Question: I 'm working on a navigation project.I have a map like this.

I need to rotate this map according to the green point which is on [400,300] px on the stage.I tried a lot of things but it did not work.Here is my rotate function.
'''
function rotateMap(layer, t_angle) {
layer.setOffset(400, 300);
layer.rotateDeg(t_angle);
layer.draw();
layer.move(400, 300);
};
'''
This rotates map only one time.When i tried to use it in a timer event,the map doesn't appears after first rotation.Is there any efficial way to do this rotation?
**EDIT : I have 2 layers in my stage that one of for lines and the other one for the point.
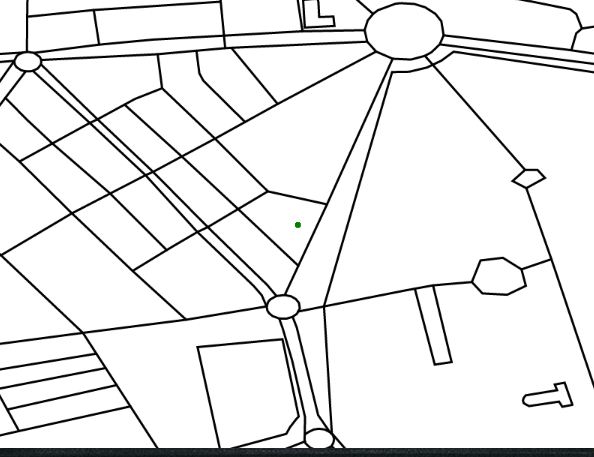
Answer: I'm assuming your full screen is 800x600 and you want to rotate around the center 400x300
- - - - - -
Example of your map-group:
'''
var map=new Kinetic.Group({
x:400,
y:300,
width:800,
height:600,
offset:[400,300]
});
layer.add(map);
'''
Example of your rotation function
'''
function rotateMap(t_angle) {
map.rotateDeg(t_angle);
layer.draw();
};
'''
Here is code and a Fiddle: <URL>
'''
<!DOCTYPE html>
<html>
<head>
<meta charset="utf-8">
<title>Prototype</title>
<script type="text/javascript" src="http://code.jquery.com/jquery.min.js"></script>
<script src="http://d3lp1msu2r81bx.cloudfront.net/kjs/js/lib/kinetic-v4.7.0.min.js"></script>
<style>
#container{
border:solid 1px #ccc;
margin-top: 10px;
width:400px;
height:400px;
}
</style>
<script>
$(function(){
var stage = new Kinetic.Stage({
container: 'container',
width: 400,
height: 400
});
var layer = new Kinetic.Layer();
stage.add(layer);
var t_angle=30;
function rotateMap(t_angle) {
map.rotateDeg(t_angle);
layer.draw();
};
var map=new Kinetic.Group({
x:200,
y:200,
width:200,
height:200,
offset:[100,100]
});
layer.add(map);
var rect = new Kinetic.Rect({
x: 0,
y: 0,
width: 200,
height: 200,
fill: 'skyblue',
stroke: 'lightgray',
strokeWidth: 3
});
map.add(rect);
var north = new Kinetic.Text({
x: map.getWidth()/2-15,
y: 25,
text: 'N',
fontSize: 42,
fontFamily: 'Calibri',
fill: 'green'
});
map.add(north);
var c=new Kinetic.Circle({
x:200,
y:200,
radius:5,
fill:"green"
});
layer.add(c);
layer.draw();
$("#rotate").click(function(){
rotateMap(t_angle);
});
}); // end $(function(){});
</script>
</head>
<body>
<button id="rotate">rotate</button>
<div id="container"></div>
</body>
</html>
'''